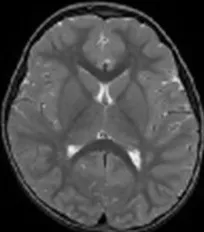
Axial FLAIR image.
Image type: radiology (mri)